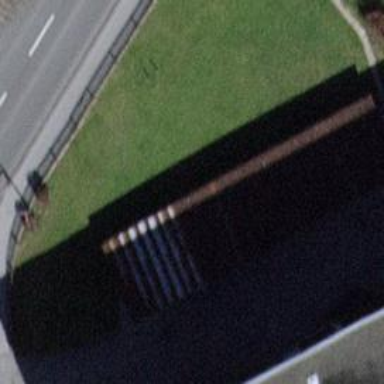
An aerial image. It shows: Garage.